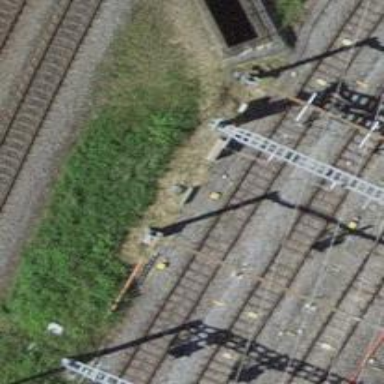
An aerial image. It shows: Railway signal.